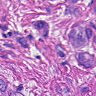
Metastatic tissue present: yes